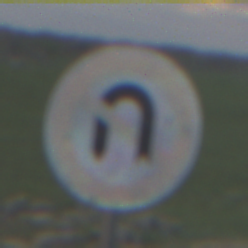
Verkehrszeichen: VerbotWenden
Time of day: SunriseSunset
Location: Outdoor (Nature)
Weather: PartlyCloudy
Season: NotSpecified
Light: Natural